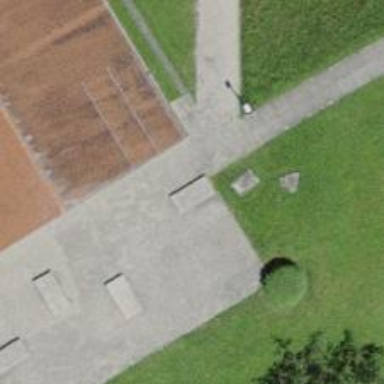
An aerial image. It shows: Concrete bench.